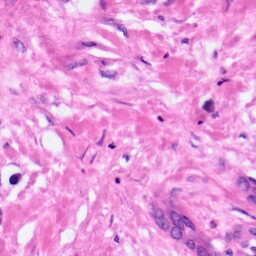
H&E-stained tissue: Pancreatic